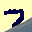
Label: 7